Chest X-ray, PA view. Patient: 70 years old, sex M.
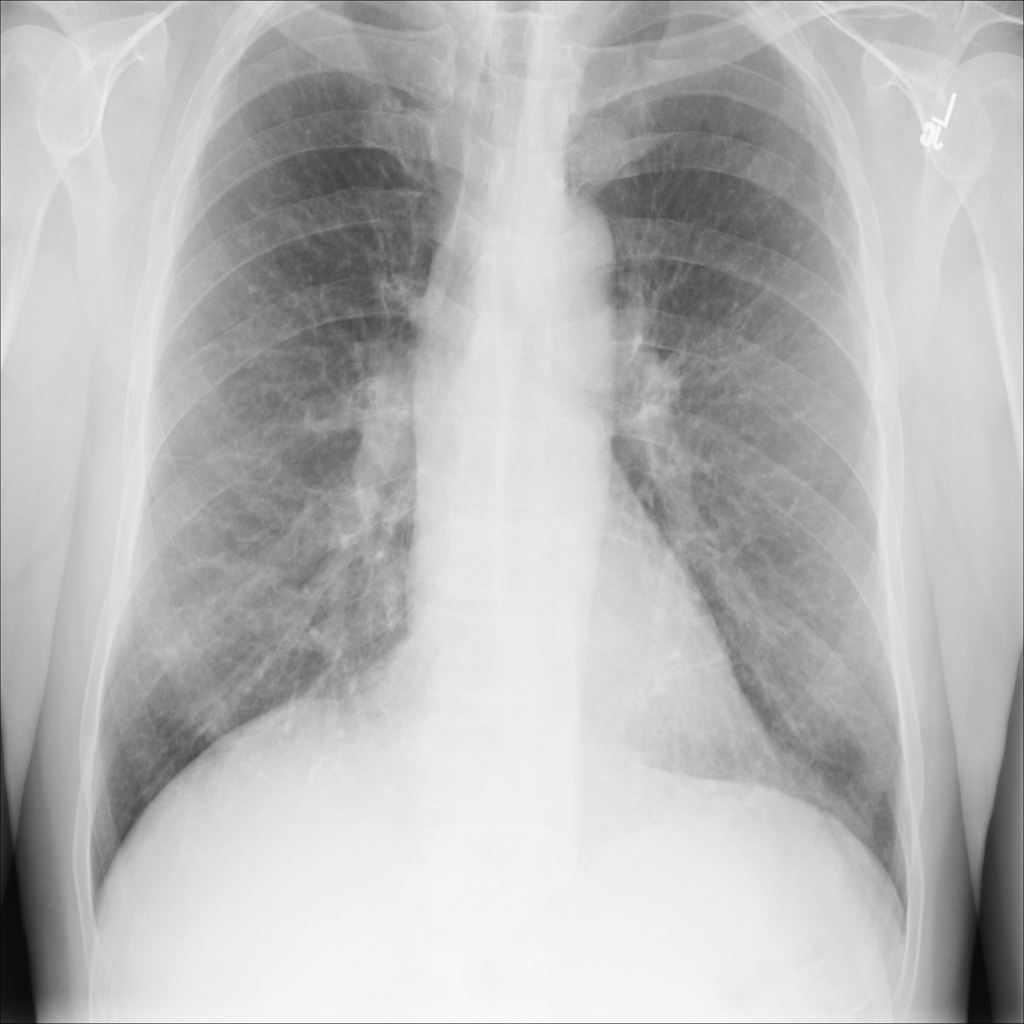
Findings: Fibrosis